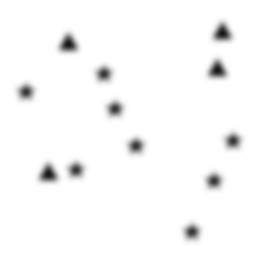
Squares: 0
Triangles: 4
Stars: 8
Total shapes: 12